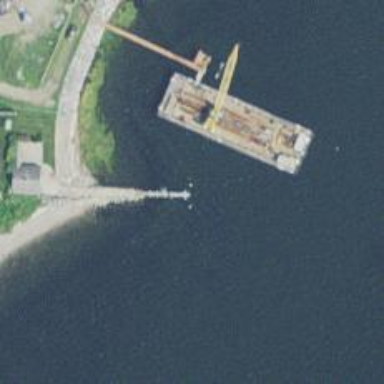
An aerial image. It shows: Man-made pier.